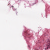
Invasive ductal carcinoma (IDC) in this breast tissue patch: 0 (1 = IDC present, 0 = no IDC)